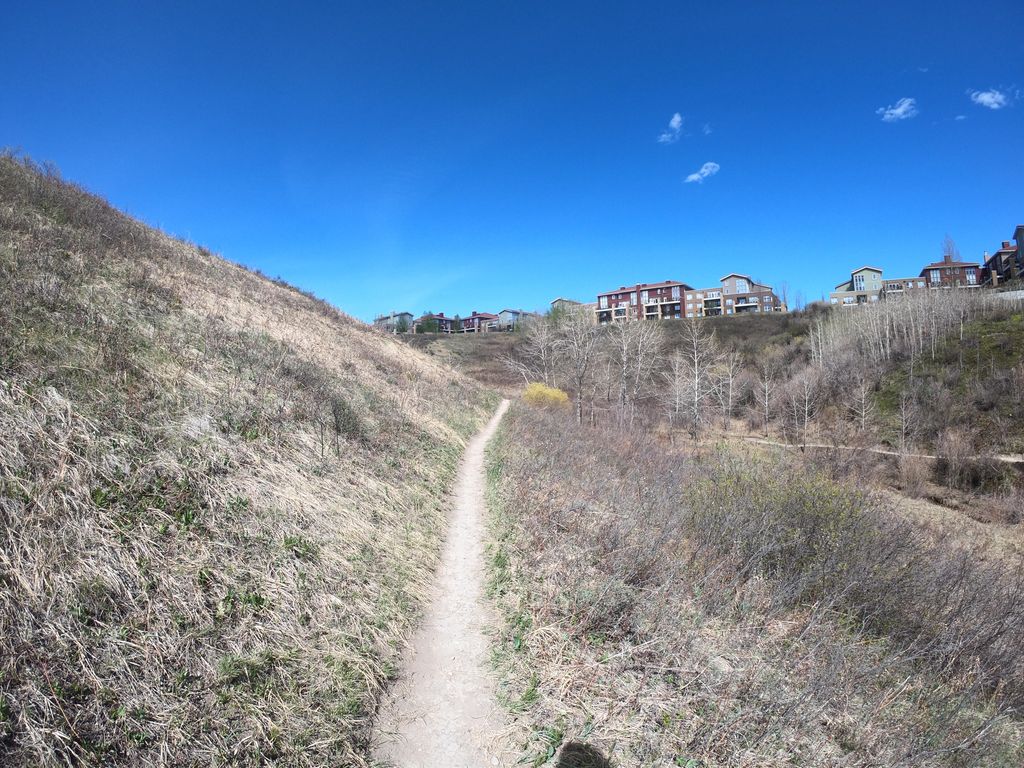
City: calgary